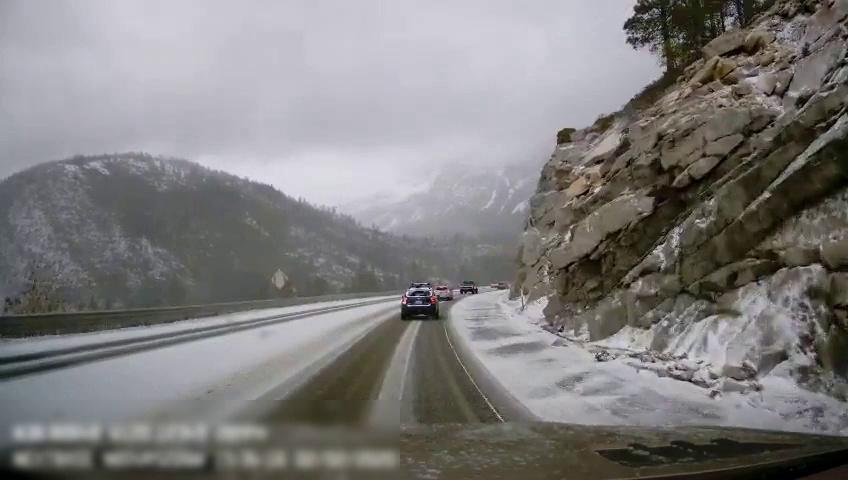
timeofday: Day
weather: Snowy
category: Drivable Space
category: Vehicles | Car
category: Vehicles | Truck
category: Vehicles | Car
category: Lanes | Current Lane
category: Traffic | Signs